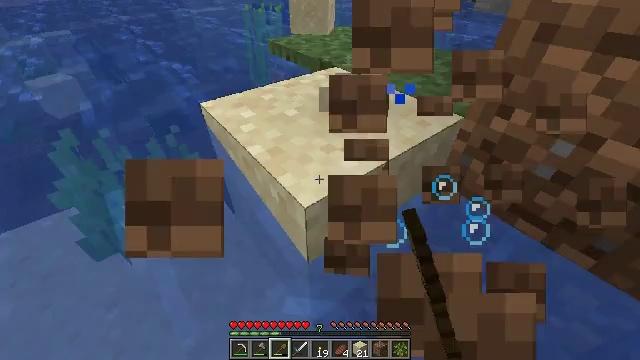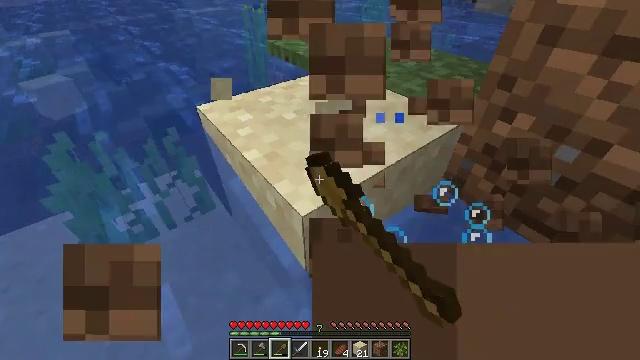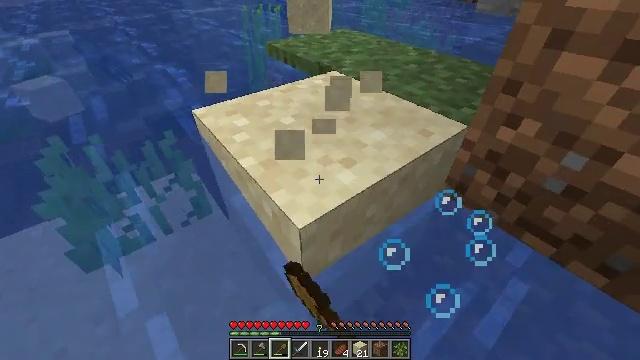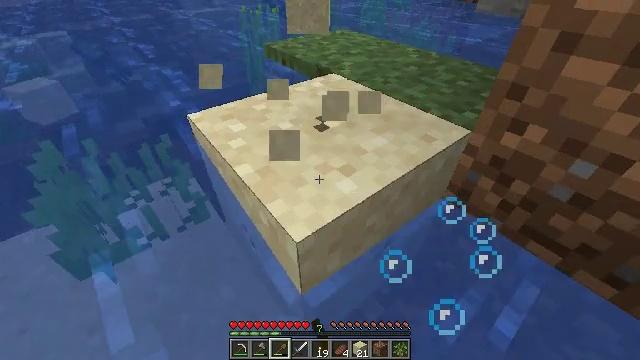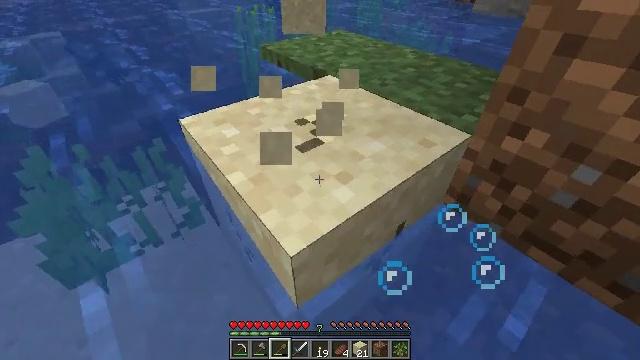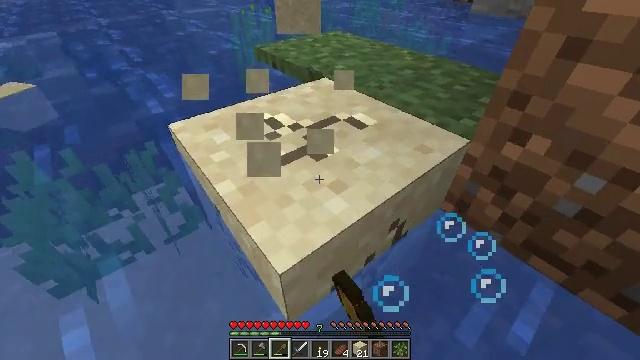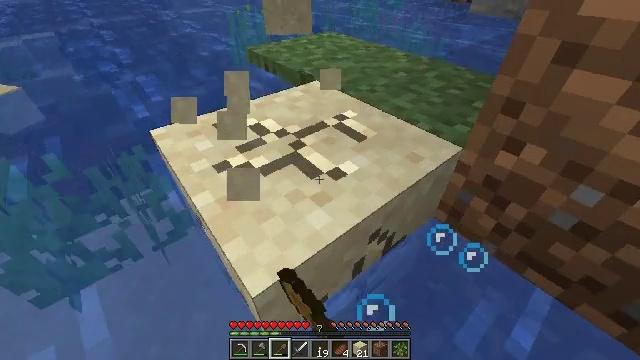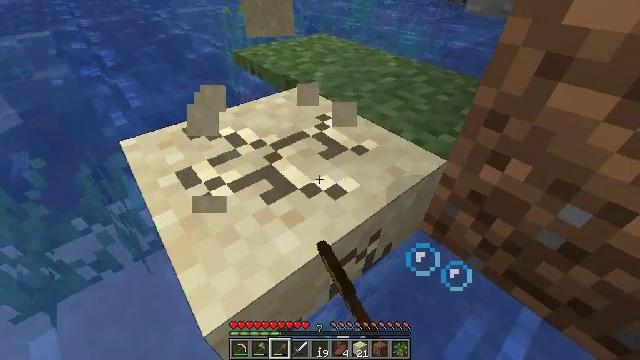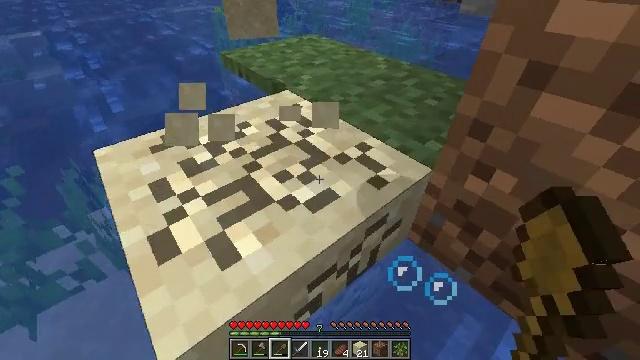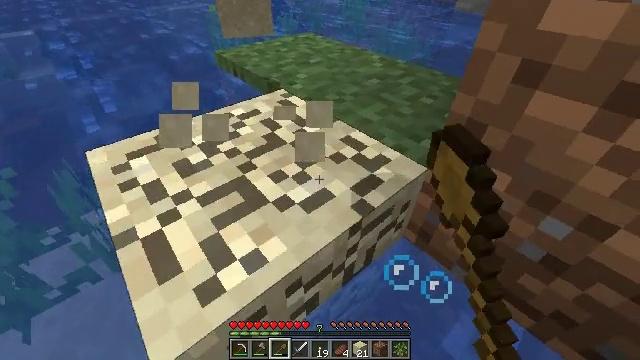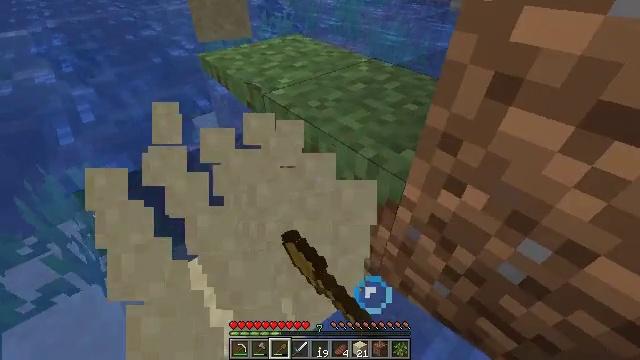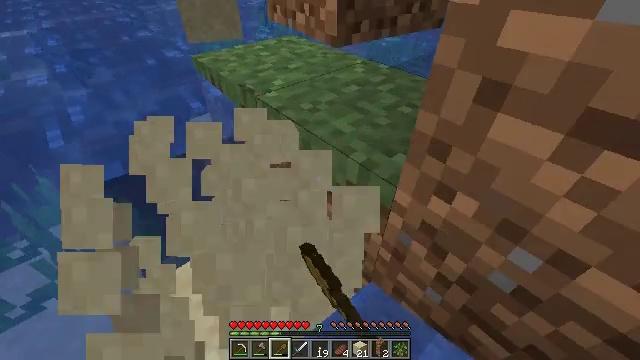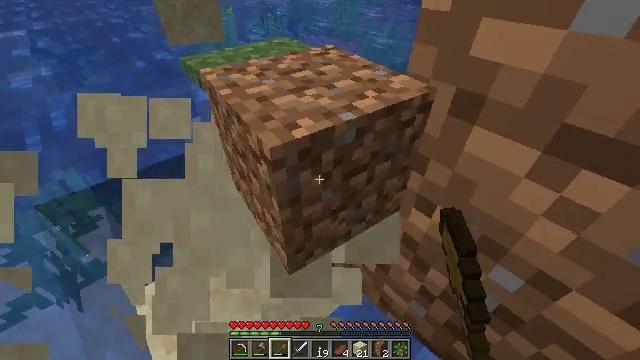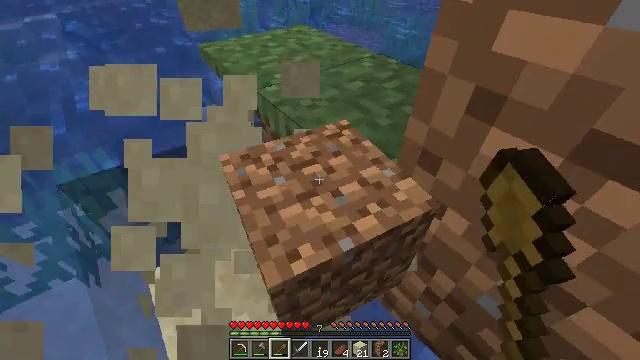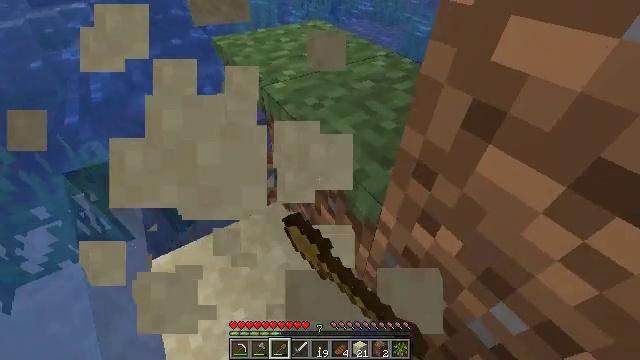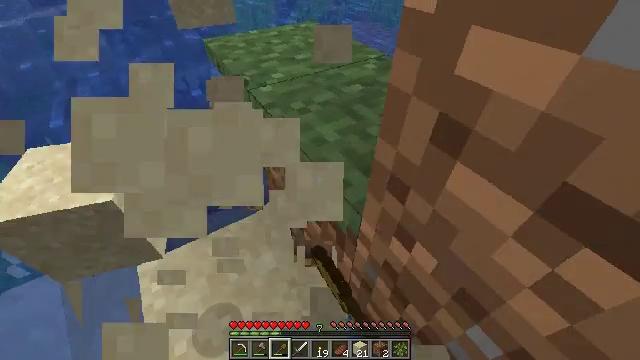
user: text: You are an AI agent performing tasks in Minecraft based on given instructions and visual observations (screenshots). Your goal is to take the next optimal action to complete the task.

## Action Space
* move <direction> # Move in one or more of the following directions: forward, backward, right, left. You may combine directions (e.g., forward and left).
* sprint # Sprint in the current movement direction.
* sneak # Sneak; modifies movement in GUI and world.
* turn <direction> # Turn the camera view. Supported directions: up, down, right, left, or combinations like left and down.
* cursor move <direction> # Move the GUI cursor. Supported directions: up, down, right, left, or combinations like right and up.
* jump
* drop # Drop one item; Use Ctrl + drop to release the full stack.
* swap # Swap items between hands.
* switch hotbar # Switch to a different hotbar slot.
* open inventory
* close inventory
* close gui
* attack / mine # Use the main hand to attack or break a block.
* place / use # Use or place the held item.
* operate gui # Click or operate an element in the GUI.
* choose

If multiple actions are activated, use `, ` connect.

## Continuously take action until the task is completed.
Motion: motion action
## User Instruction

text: Dig up some sand.
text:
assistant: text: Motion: move forward and move left, attack / mine
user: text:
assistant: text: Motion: move forward and move left, attack / mine
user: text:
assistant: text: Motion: move forward and move left, attack / mine
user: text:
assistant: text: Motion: move forward, attack / mine
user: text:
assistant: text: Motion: move forward, attack / mine
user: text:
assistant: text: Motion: move forward, attack / mine
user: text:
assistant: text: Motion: move forward, attack / mine
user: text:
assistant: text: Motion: attack / mine
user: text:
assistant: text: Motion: attack / mine
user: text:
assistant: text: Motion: attack / mine
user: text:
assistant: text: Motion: attack / mine
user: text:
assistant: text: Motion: attack / mine
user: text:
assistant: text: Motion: turn left and down, attack / mine
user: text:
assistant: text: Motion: turn left and down, attack / mine
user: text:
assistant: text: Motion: attack / mine
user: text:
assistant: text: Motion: attack / mine